Question: Given an image such as the CakePHP logo, how can this image be converted back into a PSD with the layers. As a human, I can easily work out how to translate this back to a PSD with layers. I can tell that the background is a circular shape with star edges. So the circular star part is at the back, the cake image is on top of this and the words CakePHP is over all of these two images.
I can use Photoshop/Gimp tools to separate these images into three images and fill in the areas in-between. Then I have three layers.

As a human, it is easy to work out the layering of most logos and images and many images have multiple layers, the CakePHP logo is just one example. Images in the real world also have a layering, there may be a tree layer on top of a background of grass. I need a general way to convert from an image back to the layered representation, ideally a software solution.
In absence of a programmed solution, are there any papers or research which solve this problem or are related to this problem? I am mostly interested in converting human constructed images such as logos or website titles back to layered representation.
---
I want to point out some benefits of doing this, if you can get this image to a layered representation automatically then it is more easy to modify the image. For example, maybe you want to make the cake smaller, if the computer already layered the cake on top of the red background, you can just scale the cake layer. This allows for layer adjustment of images on websites which do not have layer information already.
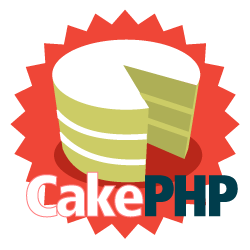
Answer: As already mentioned, this is a non-trivial task. Ultimately, it can be most
simply phrased as: given an image (or scene if real photo) which is composed of
pixels , how can those be assigned to layers?
For segmentation, it's all about the knowledge you can bring to bear to
this as to what properties of pixels, and of groups of pixels, give "hints"(and
I use the word advisedly!) as to the layer they belong to.
Consider even the simplest case of using just the colour in your image. I can
generate these 5 "layers" (for hue values 0,24,90, 117 and 118):

With this code (in python/opencv)
'''
import cv
# get orginal image
orig = cv.LoadImage('cakephp.png')
# show original
cv.ShowImage("orig", orig)
# convert to hsv and get just hue
hsv = cv.CreateImage(cv.GetSize(orig), 8, 3)
hue = cv.CreateImage(cv.GetSize(orig), 8, 1)
sat = cv.CreateImage(cv.GetSize(orig), 8, 1)
val = cv.CreateImage(cv.GetSize(orig), 8, 1)
cv.CvtColor(orig, hsv, cv.CV_RGB2HSV)
cv.Split(hsv,hue,sat,val,None)
#cv.ShowImage("hue", hue)
# loop to find how many different hues are present...
query = cv.CreateImage(cv.GetSize(orig), 8, 1)
result = cv.CreateImage(cv.GetSize(orig), 8, 1)
for i in range(0,255):
cv.Set(query,i)
cv.Cmp(query,hue,result,cv.CV_CMP_EQ)
# if a number of pixels are equal - show where they are
if (cv.CountNonZero(result)>1000): # <-what is signficant?
cv.ShowImage(str(i),result)
cv.SaveImage(str(i)+".png",result)
cv.WaitKey(-1)
'''
But, even here we are having to describe what is "significant" in terms of the
number of pixels that belong to a mask (to the extent that we can miss some
colours). We could start to cluster similar colours instead - but at what
density does a cluster become significant? And if it wasn't just pure colour,
but textured instead, how could we describe this? Or, what about inference that
one layer is part of another, or in front of it? Or, ultimately, that some of
the layers seem to be what we humans call "letters" and so should probably be
all related...
A lot of the research in Computer Vision in segmentation generally tries to take
this problem and improve it within a framework that can encode and apply this
prior knowledge effectively...